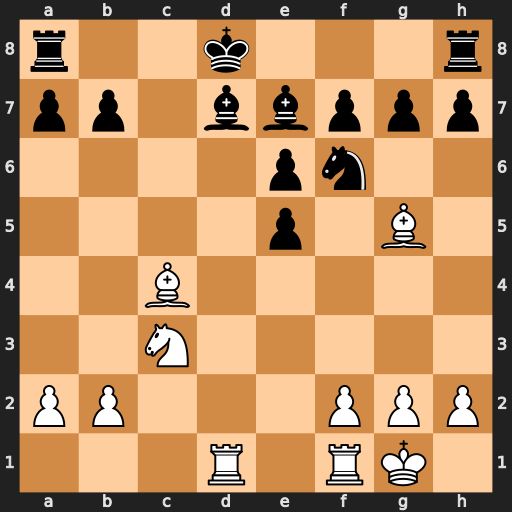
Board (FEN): r2k3r/pp1bbppp/4pn2/4p1B1/2B5/2N5/PP3PPP/3R1RK1
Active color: w
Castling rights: -
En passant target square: -
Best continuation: Bxf6 gxf6 Bb5